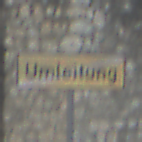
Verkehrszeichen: EndeDerUmleitungsankuendigung
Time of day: MorningAfternoon
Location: Outdoor (Suburban)
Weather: PartlyCloudy
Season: NotSpecified
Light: Natural